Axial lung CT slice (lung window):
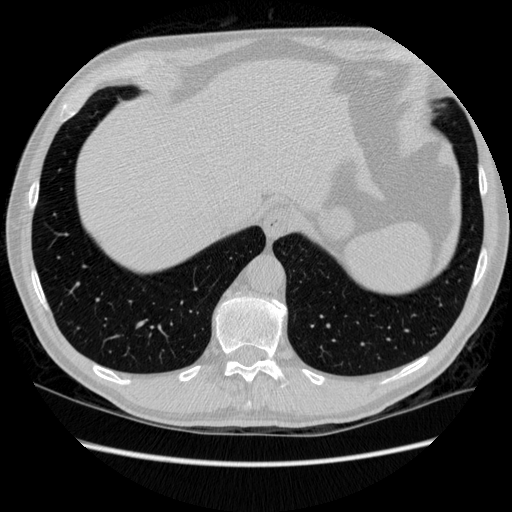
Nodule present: no